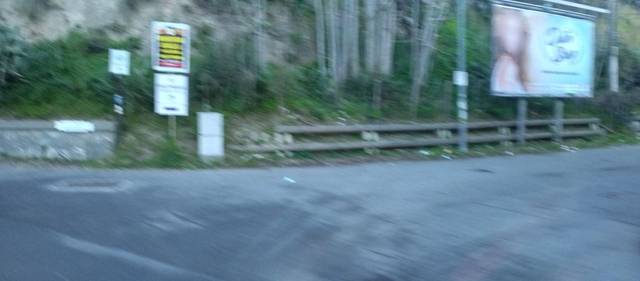
Region: Italy
Coordinates: 38.898, 16.601